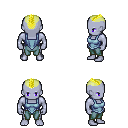
a pixel art fantasy rpg character, male body template, dark elf, purple skin, blue vest, teal pants, gold short mohawk hairstyle, four views (front, back, left, right), 2x2 character sprite sheet, small pixel art, hard edges, no anti-aliasing